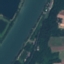
Label: River